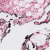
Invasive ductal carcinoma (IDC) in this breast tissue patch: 0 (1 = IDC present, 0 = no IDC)